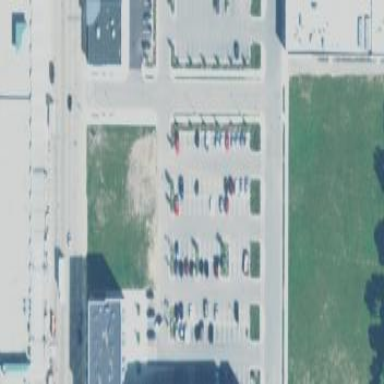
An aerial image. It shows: Unpaved parking area.